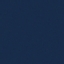
Land use / land cover: SeaLake